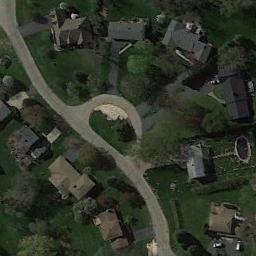
Label: residential